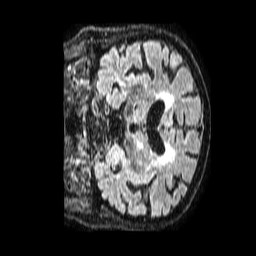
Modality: FLAIR
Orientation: coronal
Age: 73
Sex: male
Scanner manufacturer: philips
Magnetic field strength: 1.5 T
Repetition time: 4.8 s
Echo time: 0.3 s